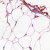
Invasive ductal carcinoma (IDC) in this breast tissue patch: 0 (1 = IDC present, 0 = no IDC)